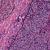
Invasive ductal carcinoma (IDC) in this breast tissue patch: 1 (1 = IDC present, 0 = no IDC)